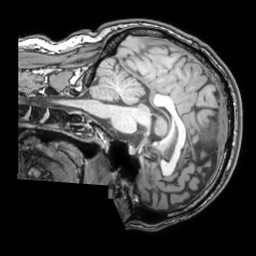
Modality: T1w
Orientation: sagittal
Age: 43
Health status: ill
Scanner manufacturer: philips
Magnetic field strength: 3 T
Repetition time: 0.007 s
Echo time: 0.0035 s